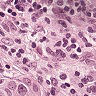
Metastatic tissue present: yes